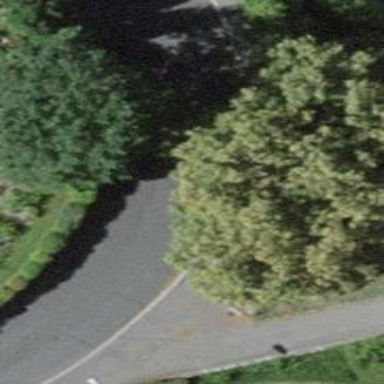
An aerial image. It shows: Road with steps.